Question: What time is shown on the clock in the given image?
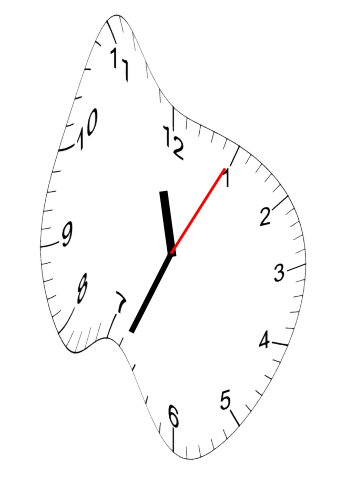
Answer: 11:34:05